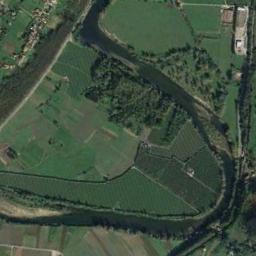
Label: river